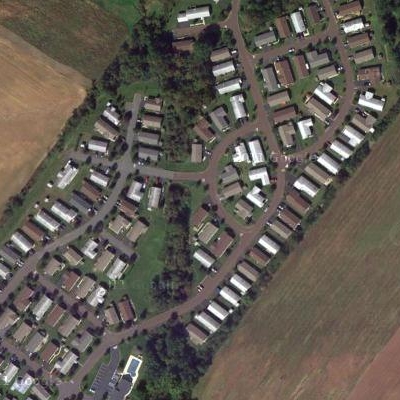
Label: Resident